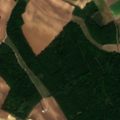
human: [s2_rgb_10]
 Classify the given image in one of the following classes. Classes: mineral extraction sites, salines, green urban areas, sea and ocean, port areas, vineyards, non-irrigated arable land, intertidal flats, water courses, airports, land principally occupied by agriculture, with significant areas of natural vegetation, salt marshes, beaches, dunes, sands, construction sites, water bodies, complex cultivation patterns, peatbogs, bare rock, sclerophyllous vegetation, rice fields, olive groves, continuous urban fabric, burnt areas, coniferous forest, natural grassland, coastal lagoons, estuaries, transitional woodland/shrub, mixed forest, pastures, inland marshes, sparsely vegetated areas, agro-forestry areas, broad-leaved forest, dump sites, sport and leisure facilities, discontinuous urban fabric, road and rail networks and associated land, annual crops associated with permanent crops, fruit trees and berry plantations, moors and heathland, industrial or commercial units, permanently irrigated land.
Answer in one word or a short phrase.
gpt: non-irrigated arable land, broad-leaved forest